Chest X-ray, AP view. Patient: 34 years old, sex M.
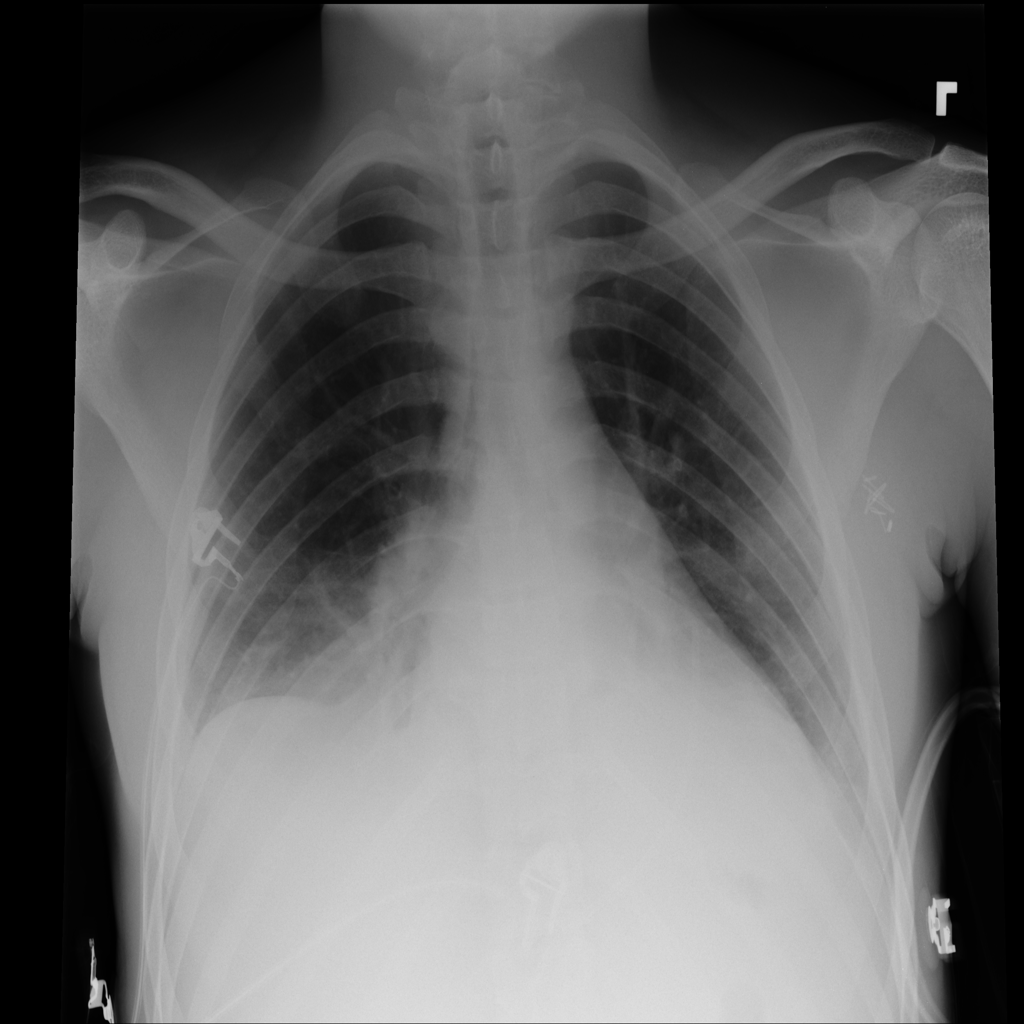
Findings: Effusion